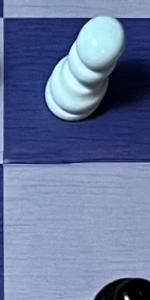
Label: Empty